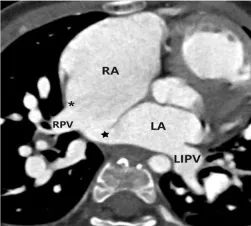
Imaging results for Case 2. (B-D) Axial and coronal view of CTA: The right atrium was enlarged. The left superior and inferior pulmonary veins drained into the left atrium, while the right superior and inferior pulmonary veins drained into the anatomical right atrium (accessory atrium). A localized defect () was visible between the ectopic septum primum ( ), and the superior limbic band of the septum secundum was absent.
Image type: radiology (ct)